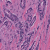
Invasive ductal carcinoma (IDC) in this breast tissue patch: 1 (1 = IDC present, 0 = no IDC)